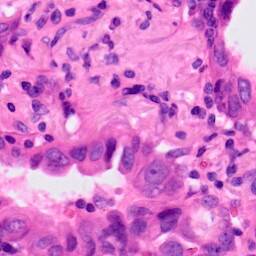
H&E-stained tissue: Lung